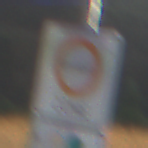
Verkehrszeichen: BeginnUmweltzone
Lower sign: FreistellungVomVerkehrsverbot2
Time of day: SunriseSunset
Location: Outdoor (Nature)
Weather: Clear
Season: NotSpecified
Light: Natural